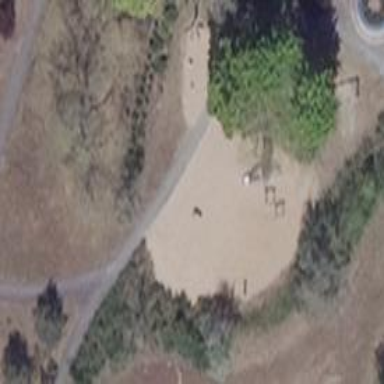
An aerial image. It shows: Playground area for leisure activities on the land.